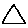
Label: triangle